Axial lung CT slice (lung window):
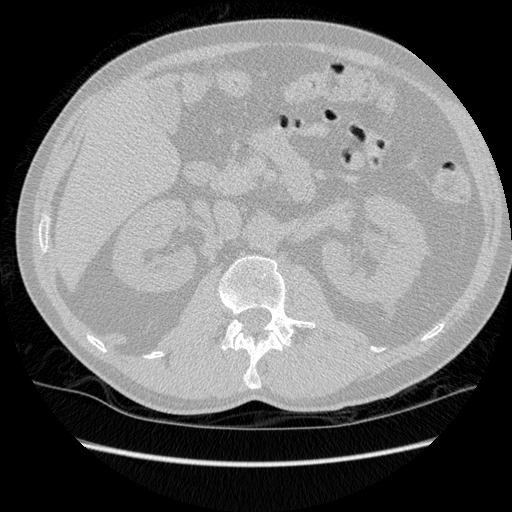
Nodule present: no